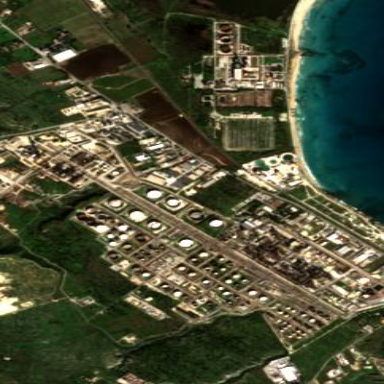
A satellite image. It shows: Industrial area with refinery.